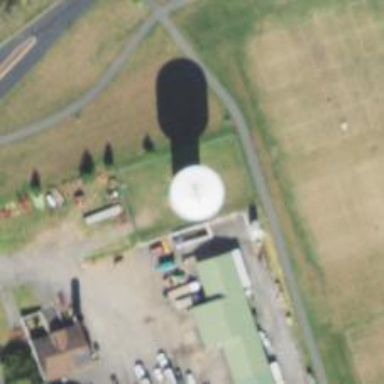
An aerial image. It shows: Water tower that is man-made.